Interaction volume radius: 10 \u00c5
Interaction volume height: 10 \u00c5
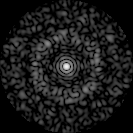
Disorder parameter: 0.8513